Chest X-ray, PA view. Patient: 67 years old, sex M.
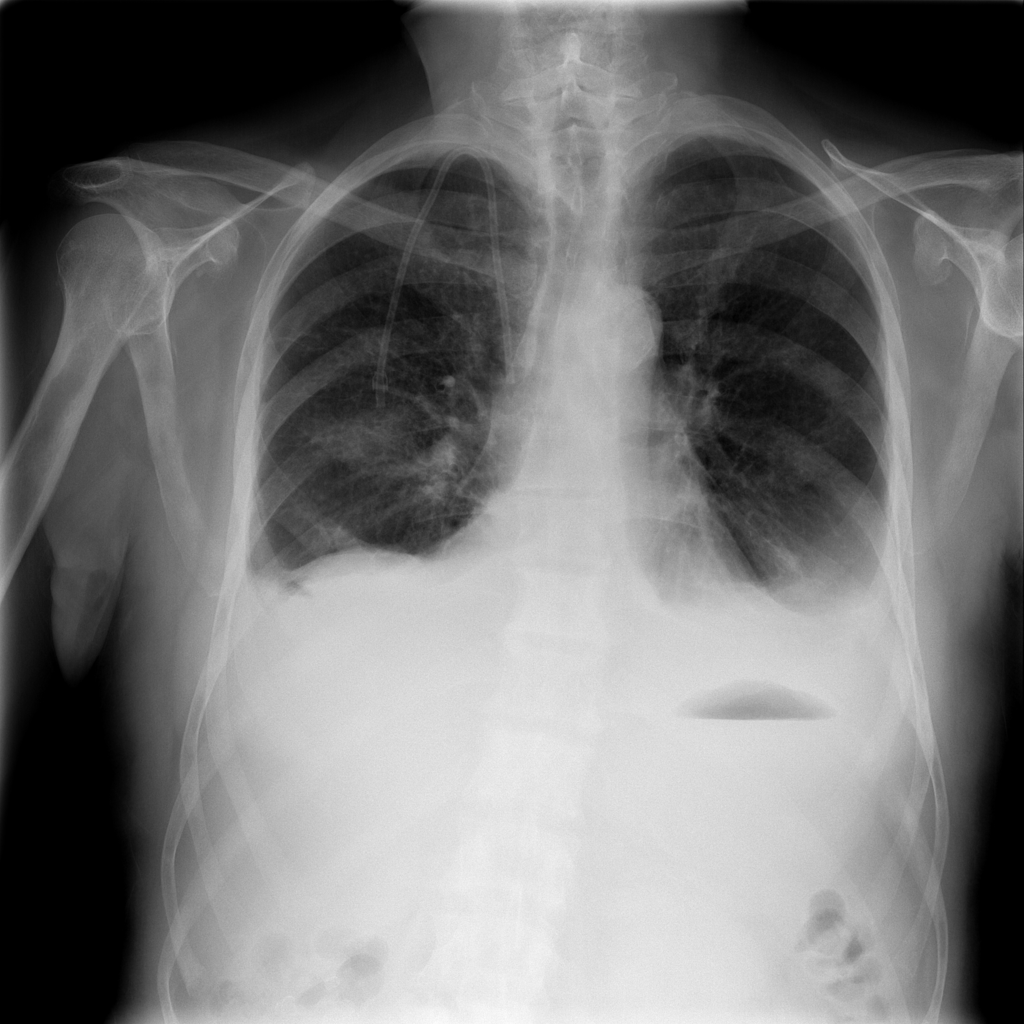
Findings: Atelectasis, Effusion